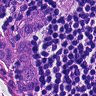
Metastatic tissue present: yes